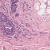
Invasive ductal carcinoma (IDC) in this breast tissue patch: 0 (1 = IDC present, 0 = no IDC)